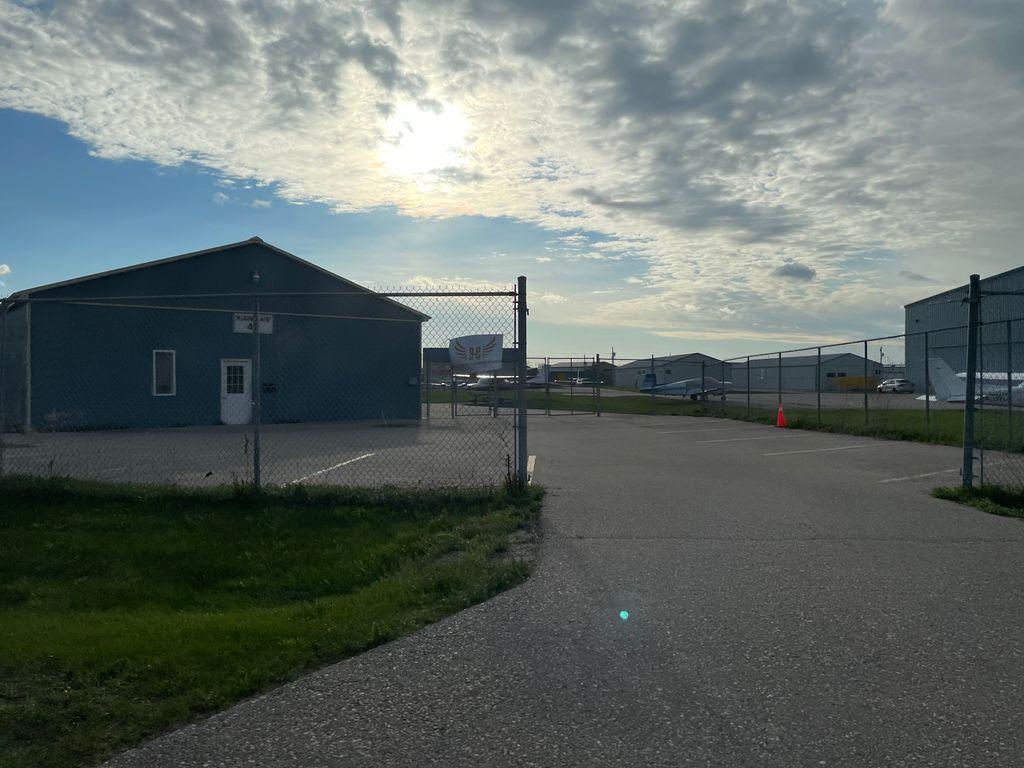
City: kitchener-waterloo